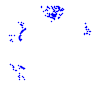
Particle: proton